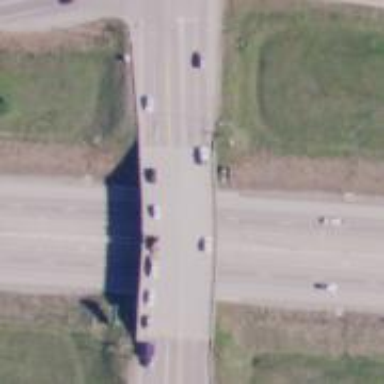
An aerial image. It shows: Trunk highway bridge.